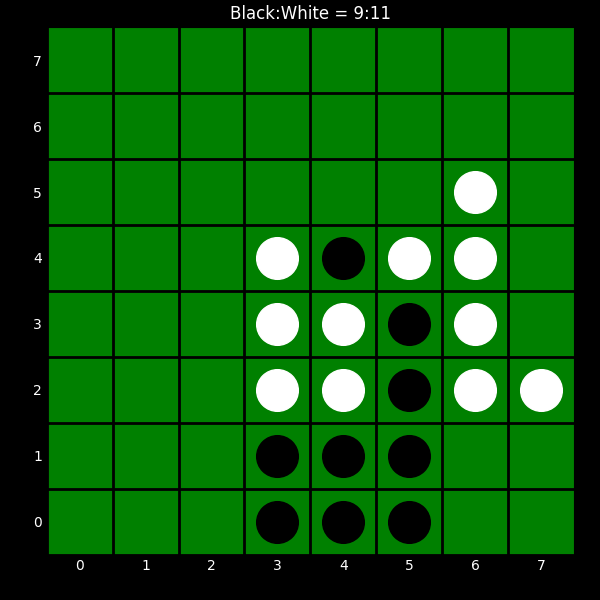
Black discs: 9
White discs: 11